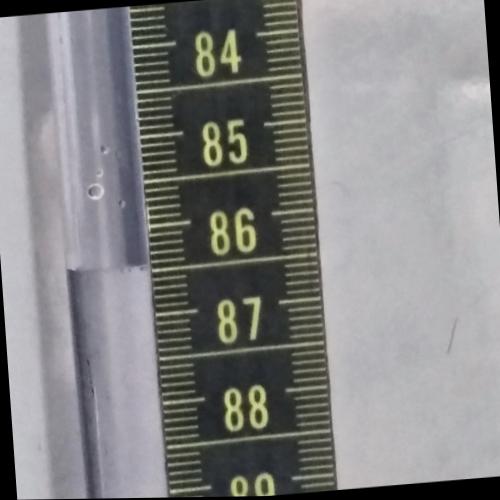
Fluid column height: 86.4 cm